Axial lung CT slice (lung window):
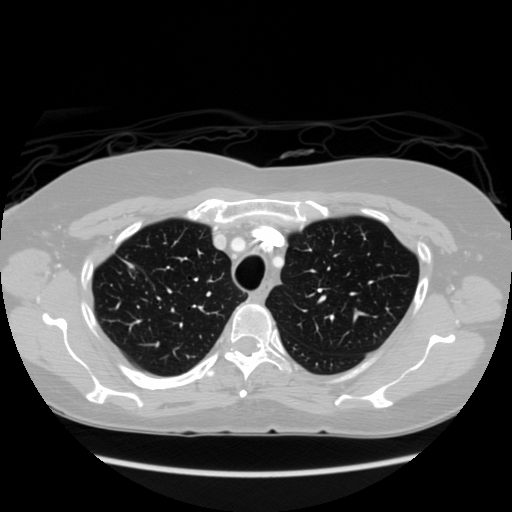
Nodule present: no